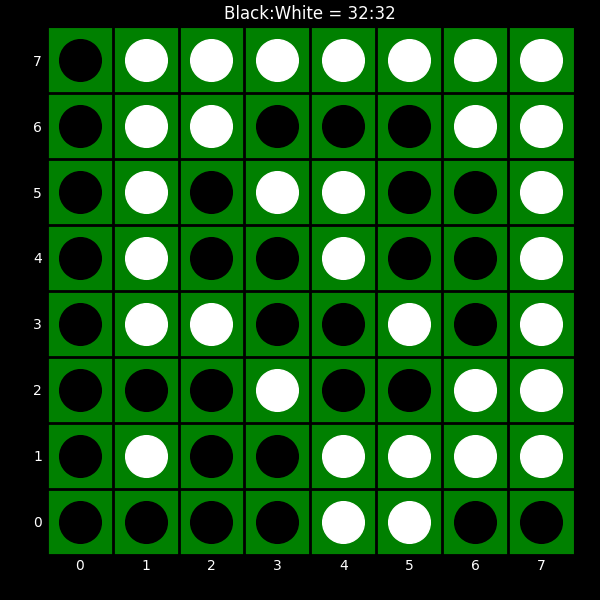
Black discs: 32
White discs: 32